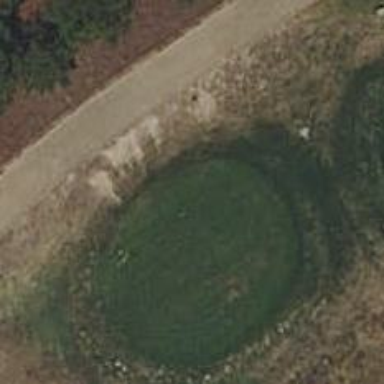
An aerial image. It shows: Golf tee.